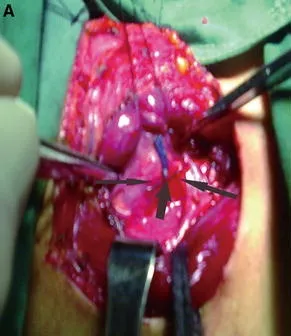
Intraoperative photograph of the FB extraction (a).
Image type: medical_photograph (other_medical_photograph)